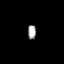
Tissue: lung
Cell type: Endothelial cells
Senescence score: 0.6177
Nuclear area (px): 119
Mean DAPI intensity: 164.487